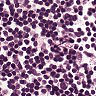
Metastatic tissue present: no